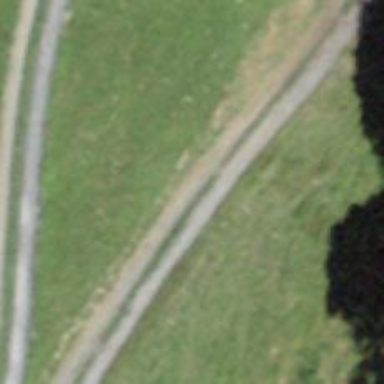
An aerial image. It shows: Track with fine gravel surface of grade2.